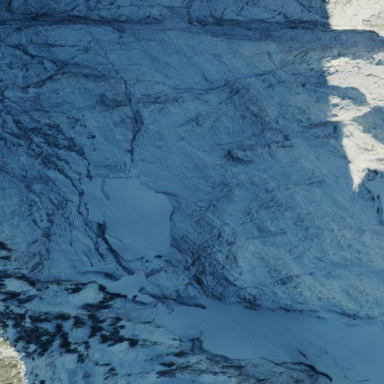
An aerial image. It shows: Stunning view of glacier.